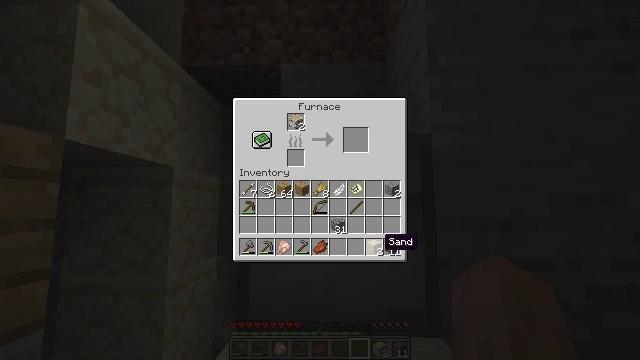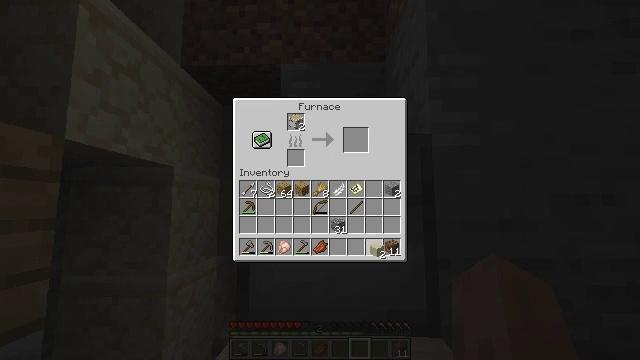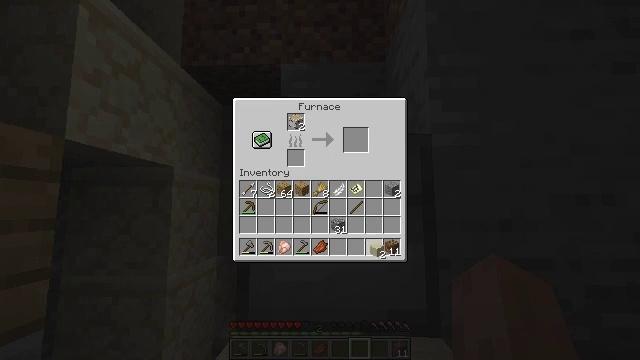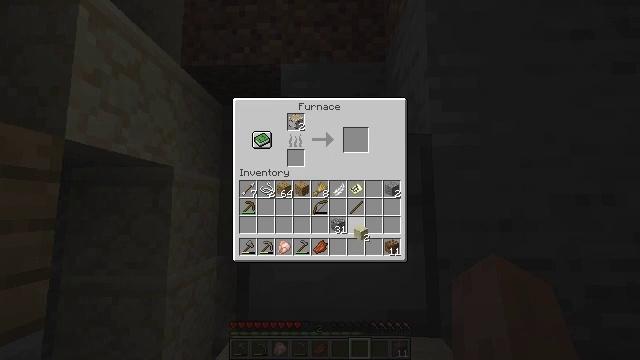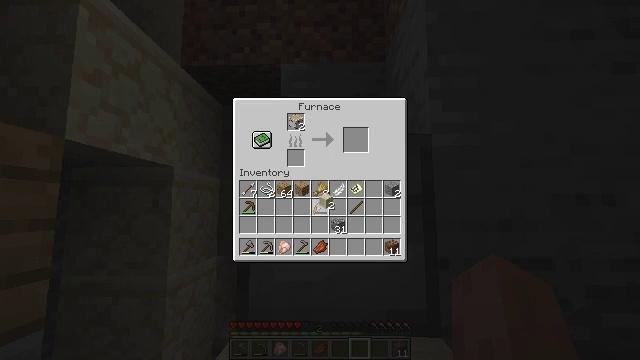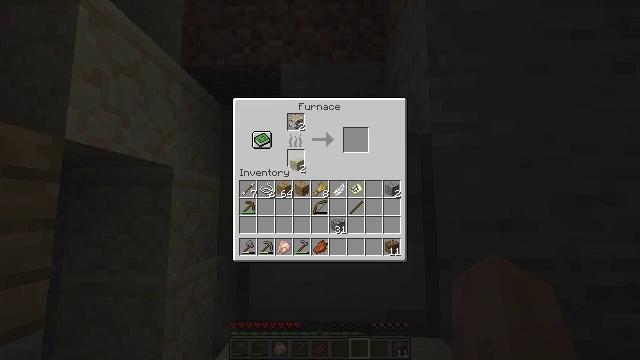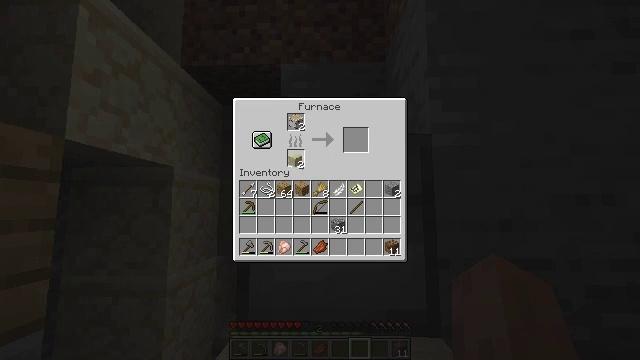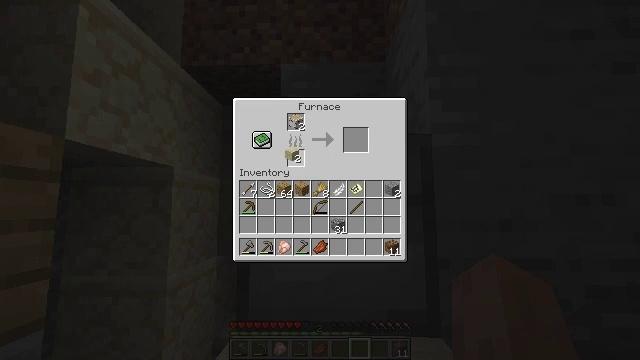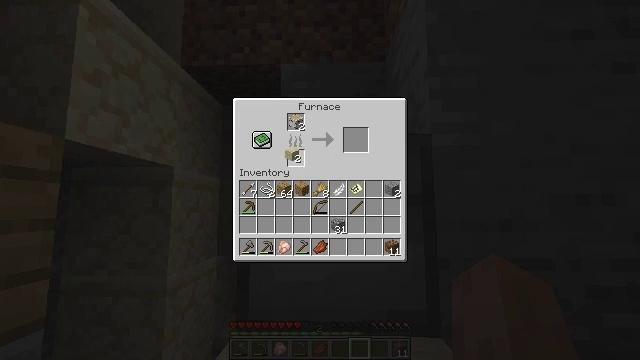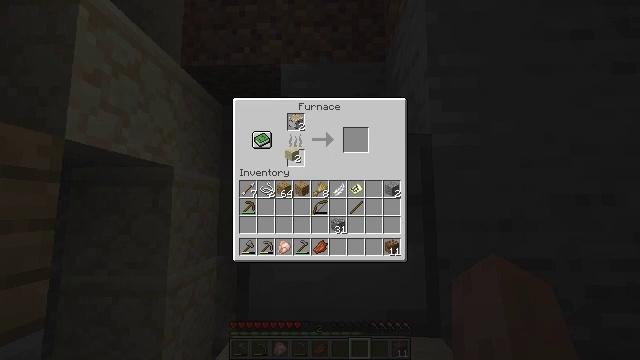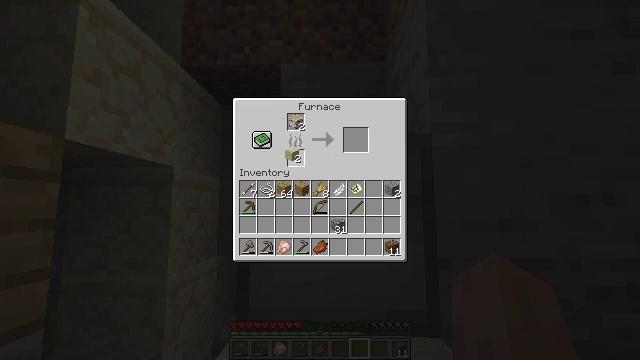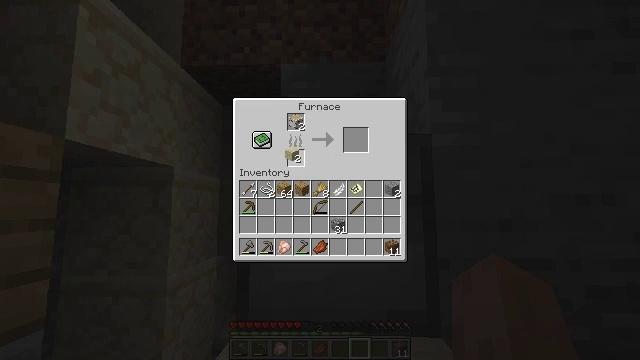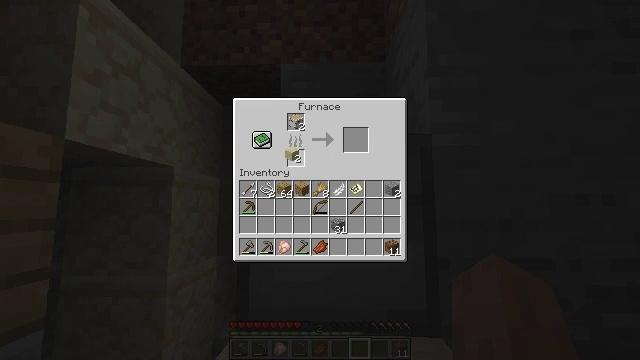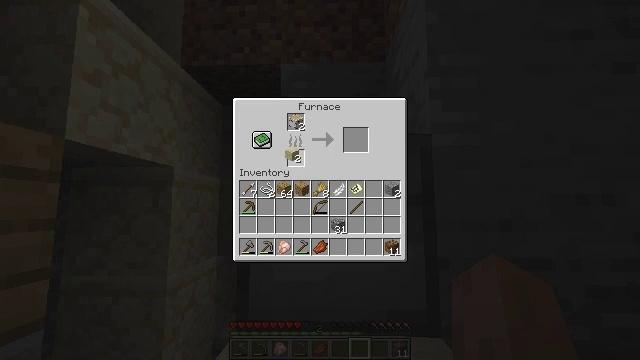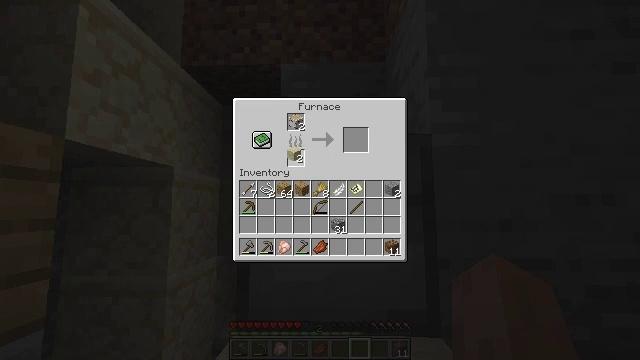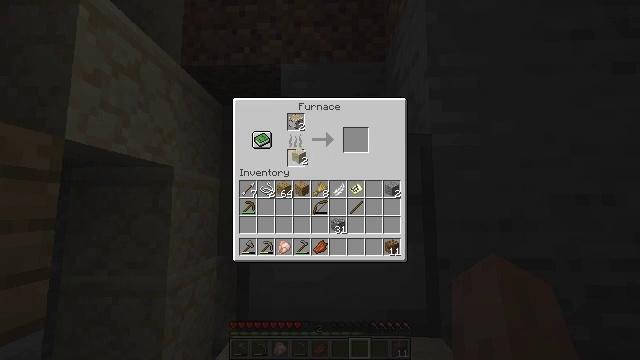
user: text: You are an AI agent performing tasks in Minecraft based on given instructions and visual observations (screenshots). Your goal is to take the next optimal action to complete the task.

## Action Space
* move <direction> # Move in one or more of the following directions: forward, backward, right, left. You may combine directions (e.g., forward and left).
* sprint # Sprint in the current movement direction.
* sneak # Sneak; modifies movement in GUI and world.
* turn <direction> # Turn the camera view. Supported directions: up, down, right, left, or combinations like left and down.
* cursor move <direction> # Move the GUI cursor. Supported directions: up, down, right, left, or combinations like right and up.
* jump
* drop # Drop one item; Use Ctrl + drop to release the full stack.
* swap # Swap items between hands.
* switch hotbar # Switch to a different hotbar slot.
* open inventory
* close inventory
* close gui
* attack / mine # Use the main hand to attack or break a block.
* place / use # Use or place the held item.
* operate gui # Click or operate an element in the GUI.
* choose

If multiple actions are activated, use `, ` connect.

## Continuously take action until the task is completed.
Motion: motion action
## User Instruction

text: craft item air
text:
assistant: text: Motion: operate gui
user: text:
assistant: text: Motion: operate gui
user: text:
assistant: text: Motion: cursor move left and up, operate gui
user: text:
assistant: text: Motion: cursor move left and up, operate gui
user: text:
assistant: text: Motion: cursor move left and up
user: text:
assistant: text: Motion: no_op
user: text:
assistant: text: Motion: no_op
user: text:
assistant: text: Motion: no_op
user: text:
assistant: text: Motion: no_op
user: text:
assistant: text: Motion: operate gui
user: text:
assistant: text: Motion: operate gui
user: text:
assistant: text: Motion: operate gui
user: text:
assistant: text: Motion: no_op
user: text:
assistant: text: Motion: no_op
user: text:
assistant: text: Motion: no_op
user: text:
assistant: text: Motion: cursor move right
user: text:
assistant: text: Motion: cursor move right
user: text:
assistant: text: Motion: cursor move right
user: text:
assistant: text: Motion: no_op
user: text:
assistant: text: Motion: no_op
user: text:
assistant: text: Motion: cursor move left
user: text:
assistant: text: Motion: cursor move left
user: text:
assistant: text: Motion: no_op
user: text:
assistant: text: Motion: no_op
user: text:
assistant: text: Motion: no_op
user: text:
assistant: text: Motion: no_op
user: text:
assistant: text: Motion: choose
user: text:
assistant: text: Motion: choose
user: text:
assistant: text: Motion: choose
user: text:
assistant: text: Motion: choose